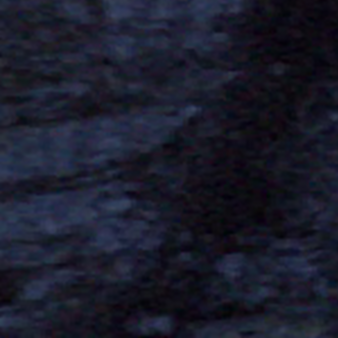
Label: other